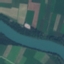
Land use / land cover: River